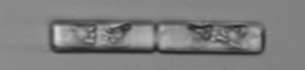
Label: Guinardia_delicatula